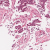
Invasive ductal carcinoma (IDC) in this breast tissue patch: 1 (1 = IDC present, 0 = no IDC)